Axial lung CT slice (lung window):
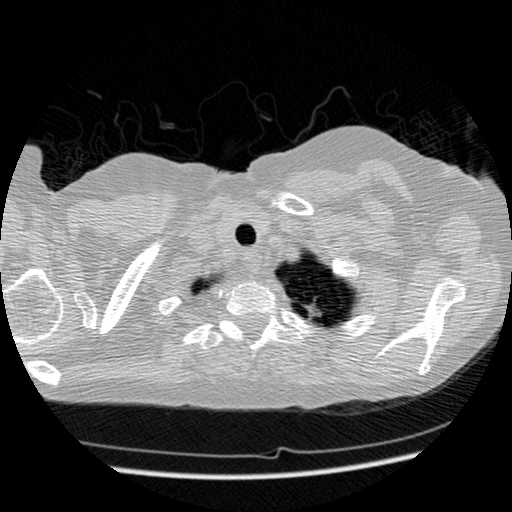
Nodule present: yes
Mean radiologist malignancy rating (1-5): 1